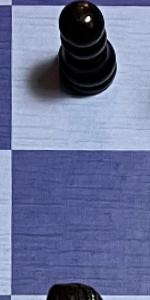
Label: Empty